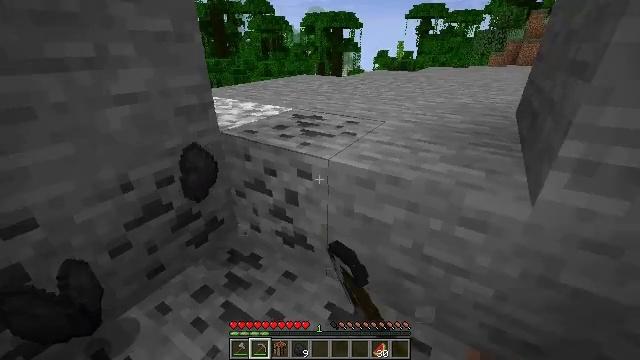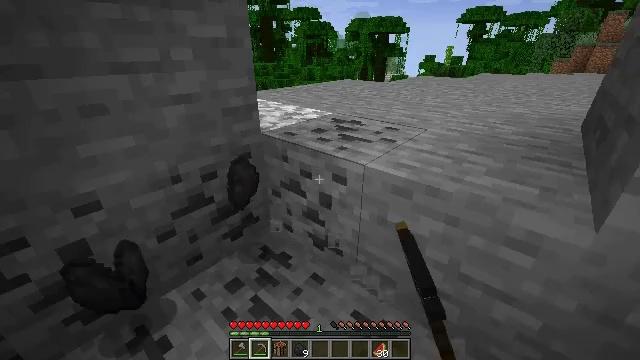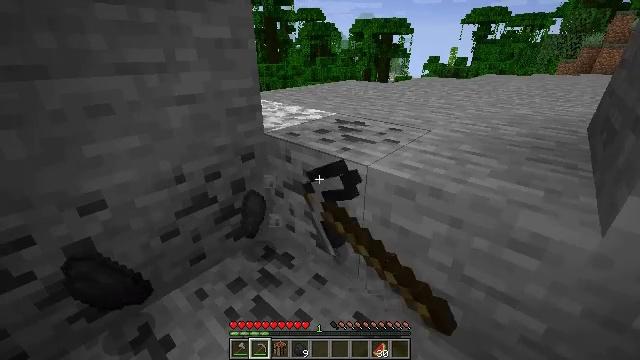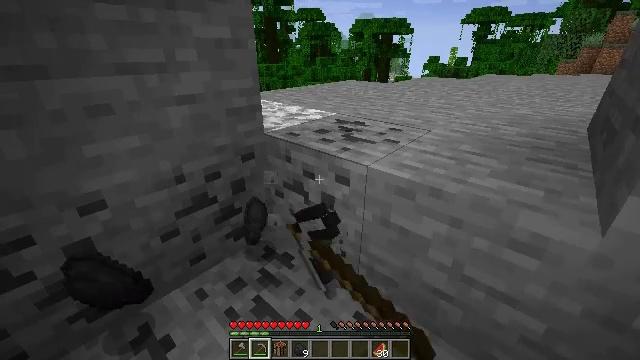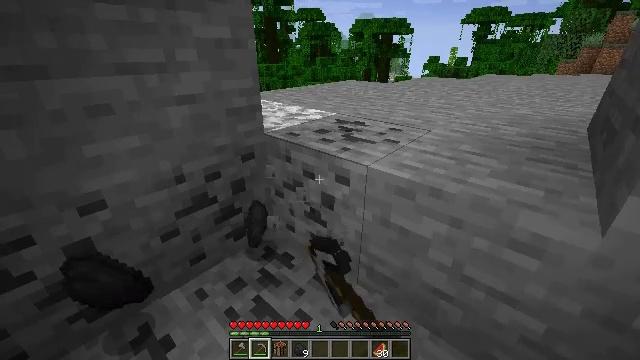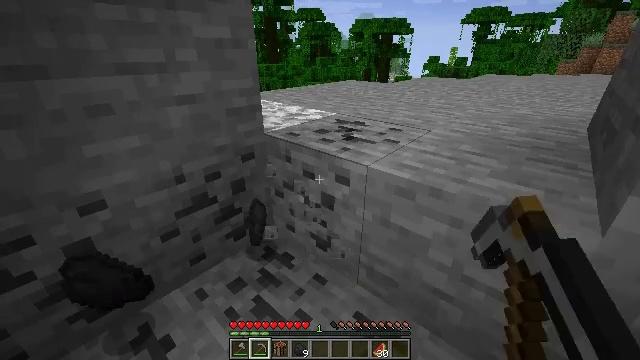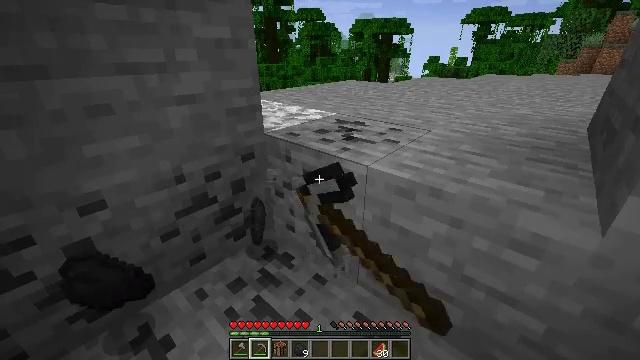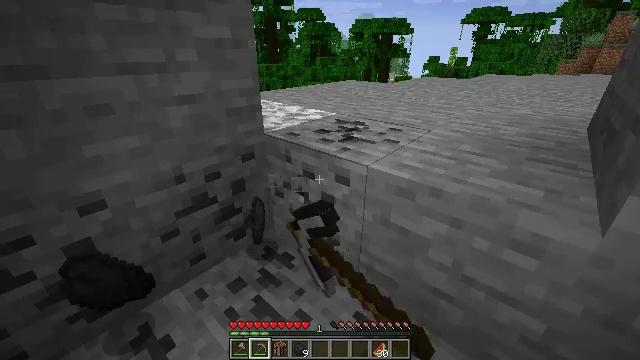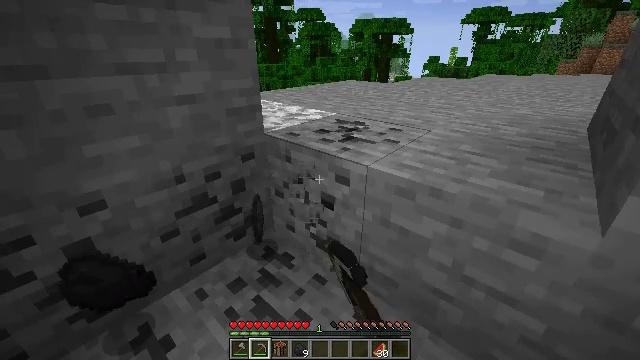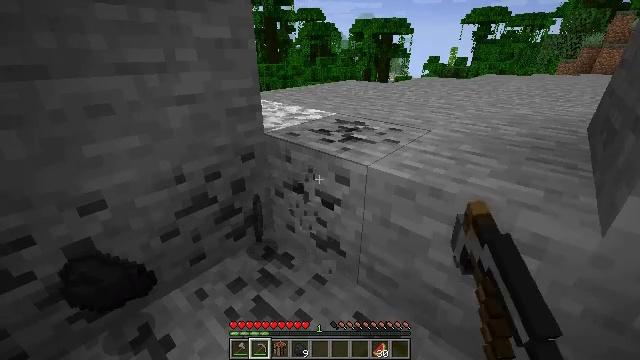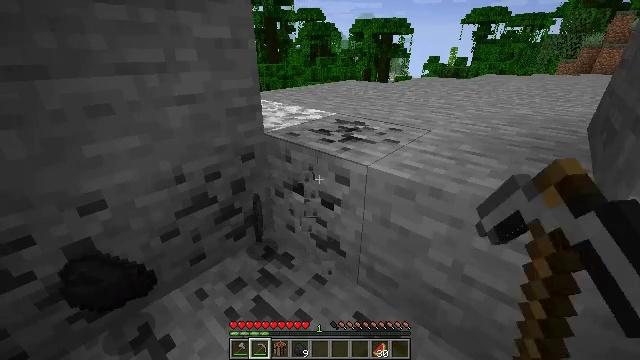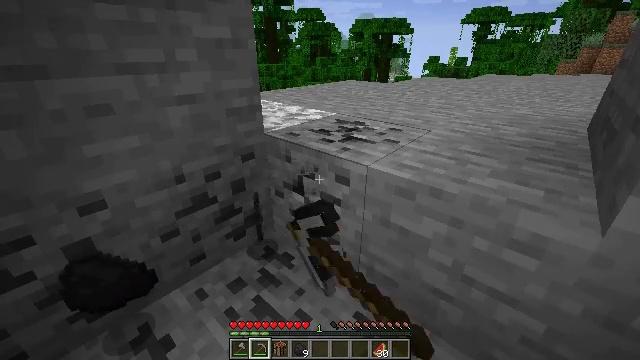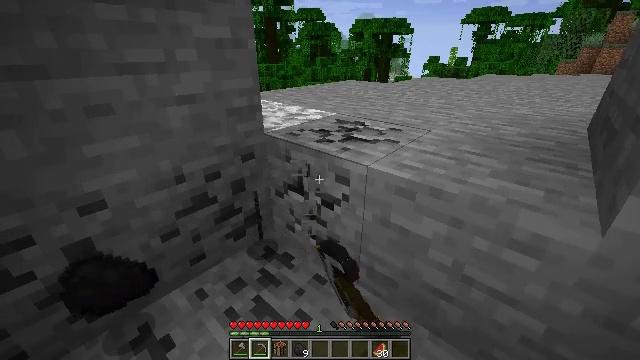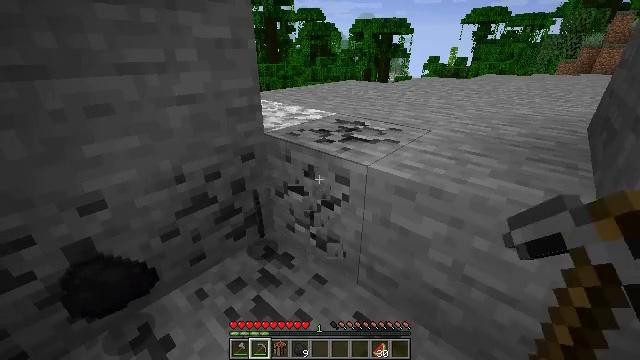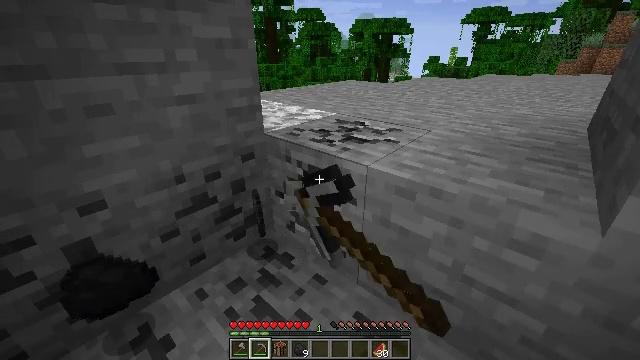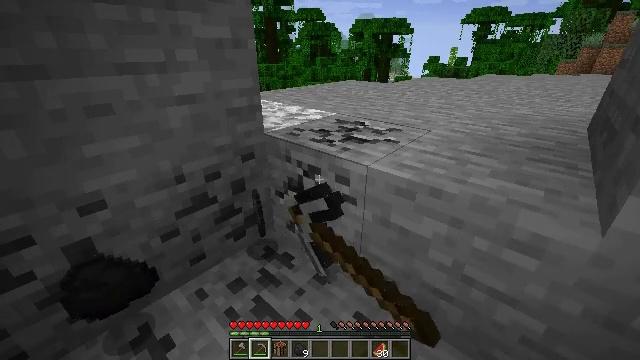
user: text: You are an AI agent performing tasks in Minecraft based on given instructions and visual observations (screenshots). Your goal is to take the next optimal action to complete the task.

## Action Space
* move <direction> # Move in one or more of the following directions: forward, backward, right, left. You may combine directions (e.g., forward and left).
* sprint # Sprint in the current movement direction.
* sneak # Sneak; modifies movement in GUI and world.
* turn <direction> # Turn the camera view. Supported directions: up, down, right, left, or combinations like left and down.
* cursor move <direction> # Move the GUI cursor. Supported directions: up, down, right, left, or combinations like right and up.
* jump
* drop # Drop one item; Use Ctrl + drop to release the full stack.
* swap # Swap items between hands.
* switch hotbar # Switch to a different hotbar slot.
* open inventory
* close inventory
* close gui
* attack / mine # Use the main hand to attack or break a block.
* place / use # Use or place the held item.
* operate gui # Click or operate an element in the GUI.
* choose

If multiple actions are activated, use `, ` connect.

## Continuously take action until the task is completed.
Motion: motion action
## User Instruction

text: Mine the coal ore underground.
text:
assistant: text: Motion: turn left, attack / mine
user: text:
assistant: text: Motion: attack / mine
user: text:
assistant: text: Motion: attack / mine
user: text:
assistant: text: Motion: attack / mine
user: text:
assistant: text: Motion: attack / mine
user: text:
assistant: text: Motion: attack / mine
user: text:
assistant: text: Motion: attack / mine
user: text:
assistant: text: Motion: attack / mine
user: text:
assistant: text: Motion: attack / mine
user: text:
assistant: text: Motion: attack / mine
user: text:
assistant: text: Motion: attack / mine
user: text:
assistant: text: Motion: attack / mine
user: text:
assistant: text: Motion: attack / mine
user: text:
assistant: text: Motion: attack / mine
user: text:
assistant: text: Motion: attack / mine
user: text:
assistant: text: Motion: attack / mine
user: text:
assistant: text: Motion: attack / mine
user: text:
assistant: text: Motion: attack / mine
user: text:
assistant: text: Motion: attack / mine
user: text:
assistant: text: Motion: attack / mine
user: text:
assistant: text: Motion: attack / mine
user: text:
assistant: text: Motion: attack / mine
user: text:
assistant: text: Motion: attack / mine
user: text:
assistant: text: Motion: attack / mine
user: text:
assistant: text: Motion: attack / mine
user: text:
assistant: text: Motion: attack / mine
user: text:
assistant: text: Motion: attack / mine
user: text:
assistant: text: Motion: attack / mine
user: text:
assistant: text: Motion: turn left and down, attack / mine
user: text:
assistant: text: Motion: turn left and down, attack / mine